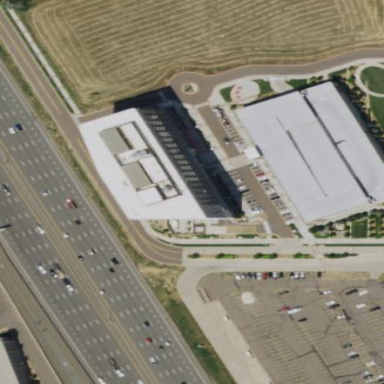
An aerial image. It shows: Office building.